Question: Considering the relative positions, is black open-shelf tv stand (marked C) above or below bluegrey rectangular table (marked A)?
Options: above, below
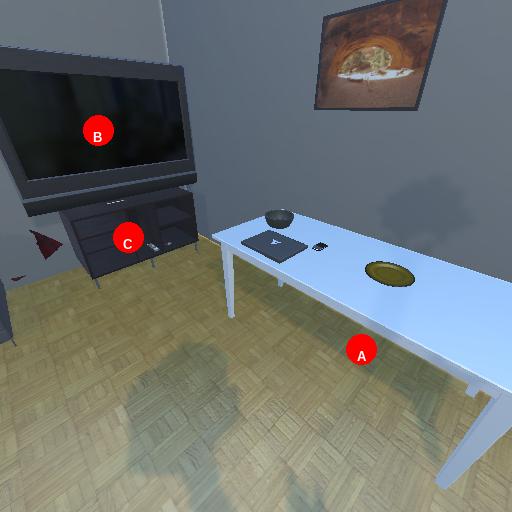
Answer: above